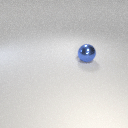
large blue metal sphere